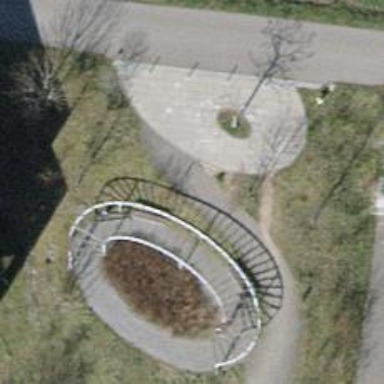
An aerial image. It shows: Bollard barrier.